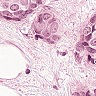
Metastatic tissue present: yes